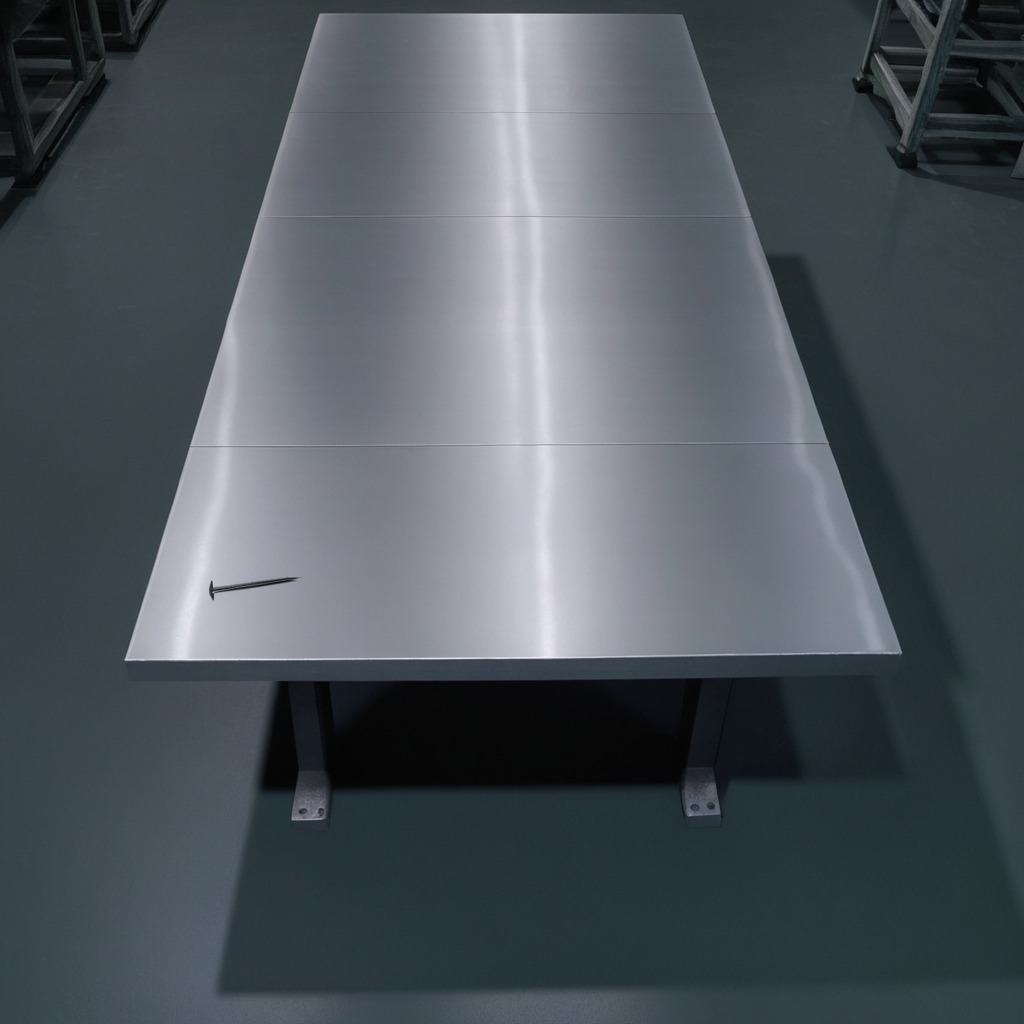
An iron nail is lying on the clean empty table in the basement in the evening.